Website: crate-barrel
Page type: payment
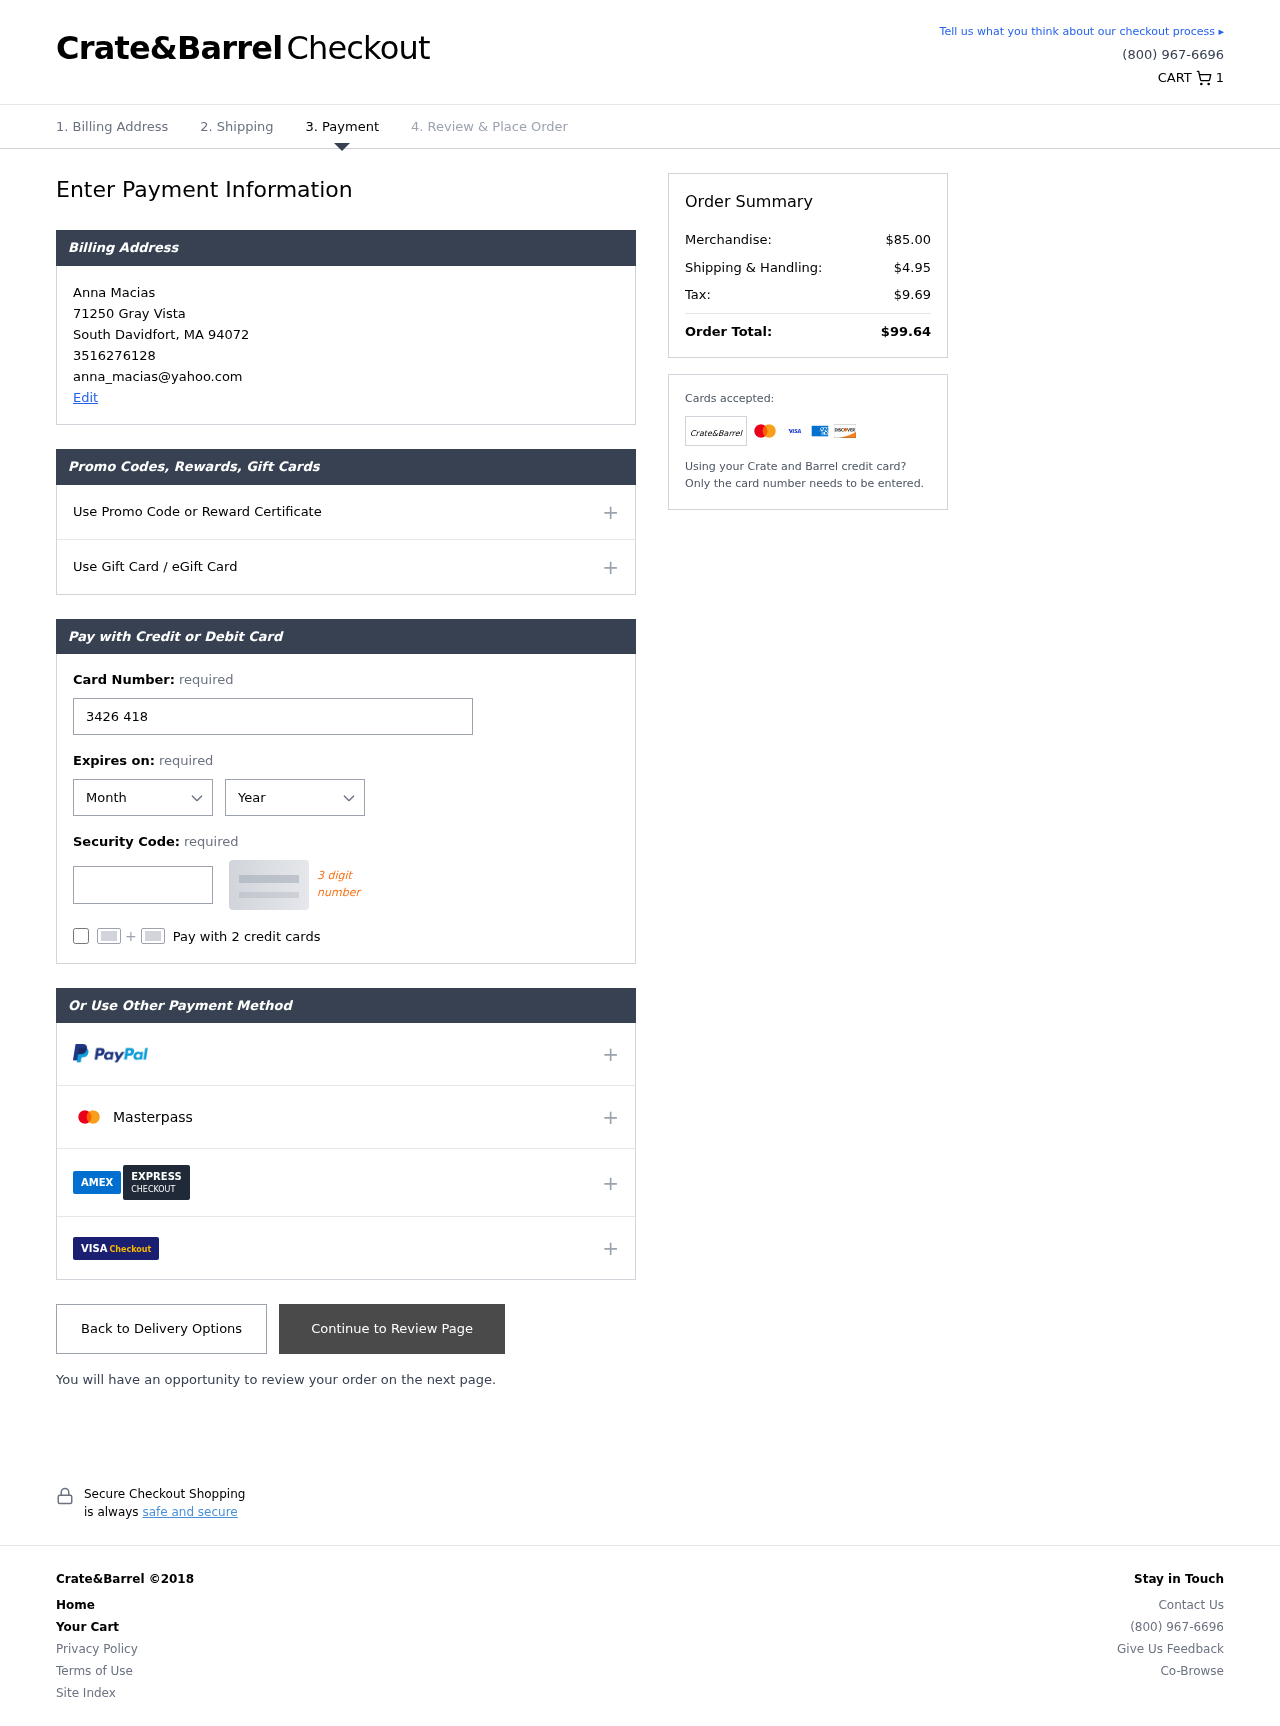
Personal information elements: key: PII_CARD_CVV
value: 2539
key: PII_CARD_EXPIRY_MONTH
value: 03
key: PII_CARD_EXPIRY_YEAR
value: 26
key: PII_CARD_NUMBER
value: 3426 4181 8347 005
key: PII_CITY
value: South Davidfort
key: PII_EMAIL
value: anna_macias@yahoo.com
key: PII_FULLNAME
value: Anna Macias
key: PII_PHONE
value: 3516276128
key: PII_POSTCODE
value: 94072
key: PII_STATE_ABBR
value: MA
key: PII_STREET
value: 71250 Gray Vista
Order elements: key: ORDER_NUM_ITEMS
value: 1
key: ORDER_SUBTOTAL
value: $85.00
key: ORDER_SHIPPING_COST
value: $4.95
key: ORDER_TAX
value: $9.69
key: ORDER_TOTAL
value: $99.64